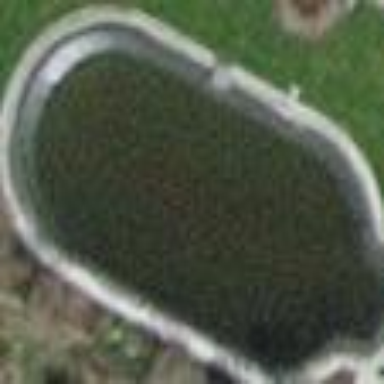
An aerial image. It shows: Swimming pool located in leisure land.